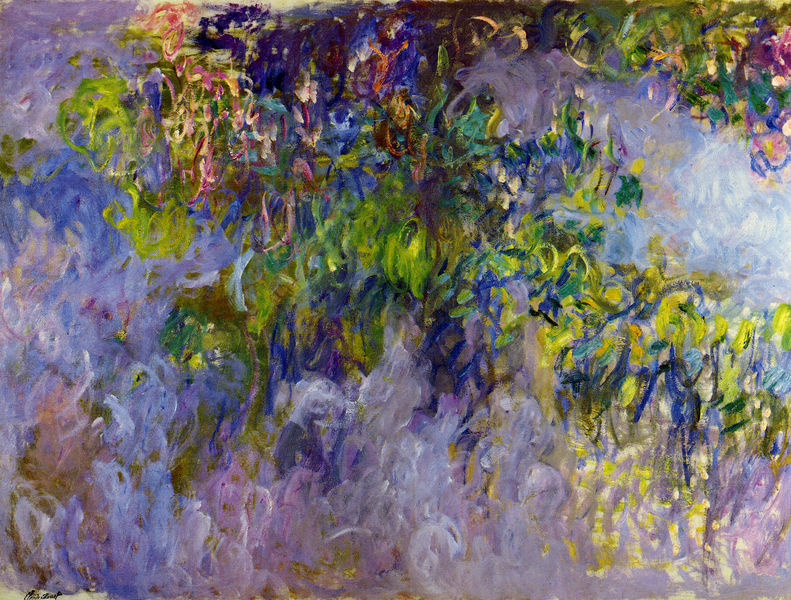
Titel: Glycines, Glyzinien
Künstler: Claude Monet
Institution: Privatbesitz
Schlagwörter: baum, blau, blätter, dunkel, gemälde, meer, schatten, wasser, weiß, gelb, grün, impressionismus, see, teich, bewegung, blume, blumen, braun, bunt, frankreich, grau, hell, hintergrund, licht, orange, pastell, ölbild, blick, blüte, gras, rot, expressionismus, malerei, signatur, öl, gräser, nass, natur, spiegelung, weide, zweige, brücke, gewässer, pastos, pflanze, pflanzen, rosa, wald, garten, bewegt, hellblau, farbig, schrift, spiegelbild, abstrakt, farben, modern, farbe, hellgrün, lila, nebel, violett, wild, duktus, dunkelblau, detail, monet, reflexe, floral, frühling, striche, lichtreflexe, reflexion, impression, unscharf, pink, katze, hall, tupfen, wirr, leinwand, pinsel, tupfer, ölmalerei, pinselduktus, pinselstrich, hängend, reflektion, beet, seerosen, pinselstriche, impressionimus, claude monet, seerose, lilien, gelbgrün, grüngelb, ungegenständlich, wasserspiegel, grell, gel, mischung, impressionsimus, farbstriche, kringel, spätwerk, farbmischung, unübersichtlich, schwertlilien, nympheas, seerosenteich, dukuts, farbenrausch, figur links oben, flirrende luft, givenchy, informel, landschaftsdaarstellung, liala, nach oben hin, neon, ny school, vilett, voilett, zyklus, lils, expressionissmus, vegetativ, m;onet, farbtuper